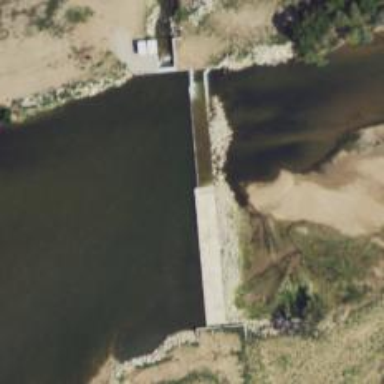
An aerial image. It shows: Weir in waterway.